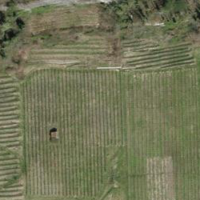
EUNIS habitat code: 40
Species observed at this site:
Aegopodium podagraria